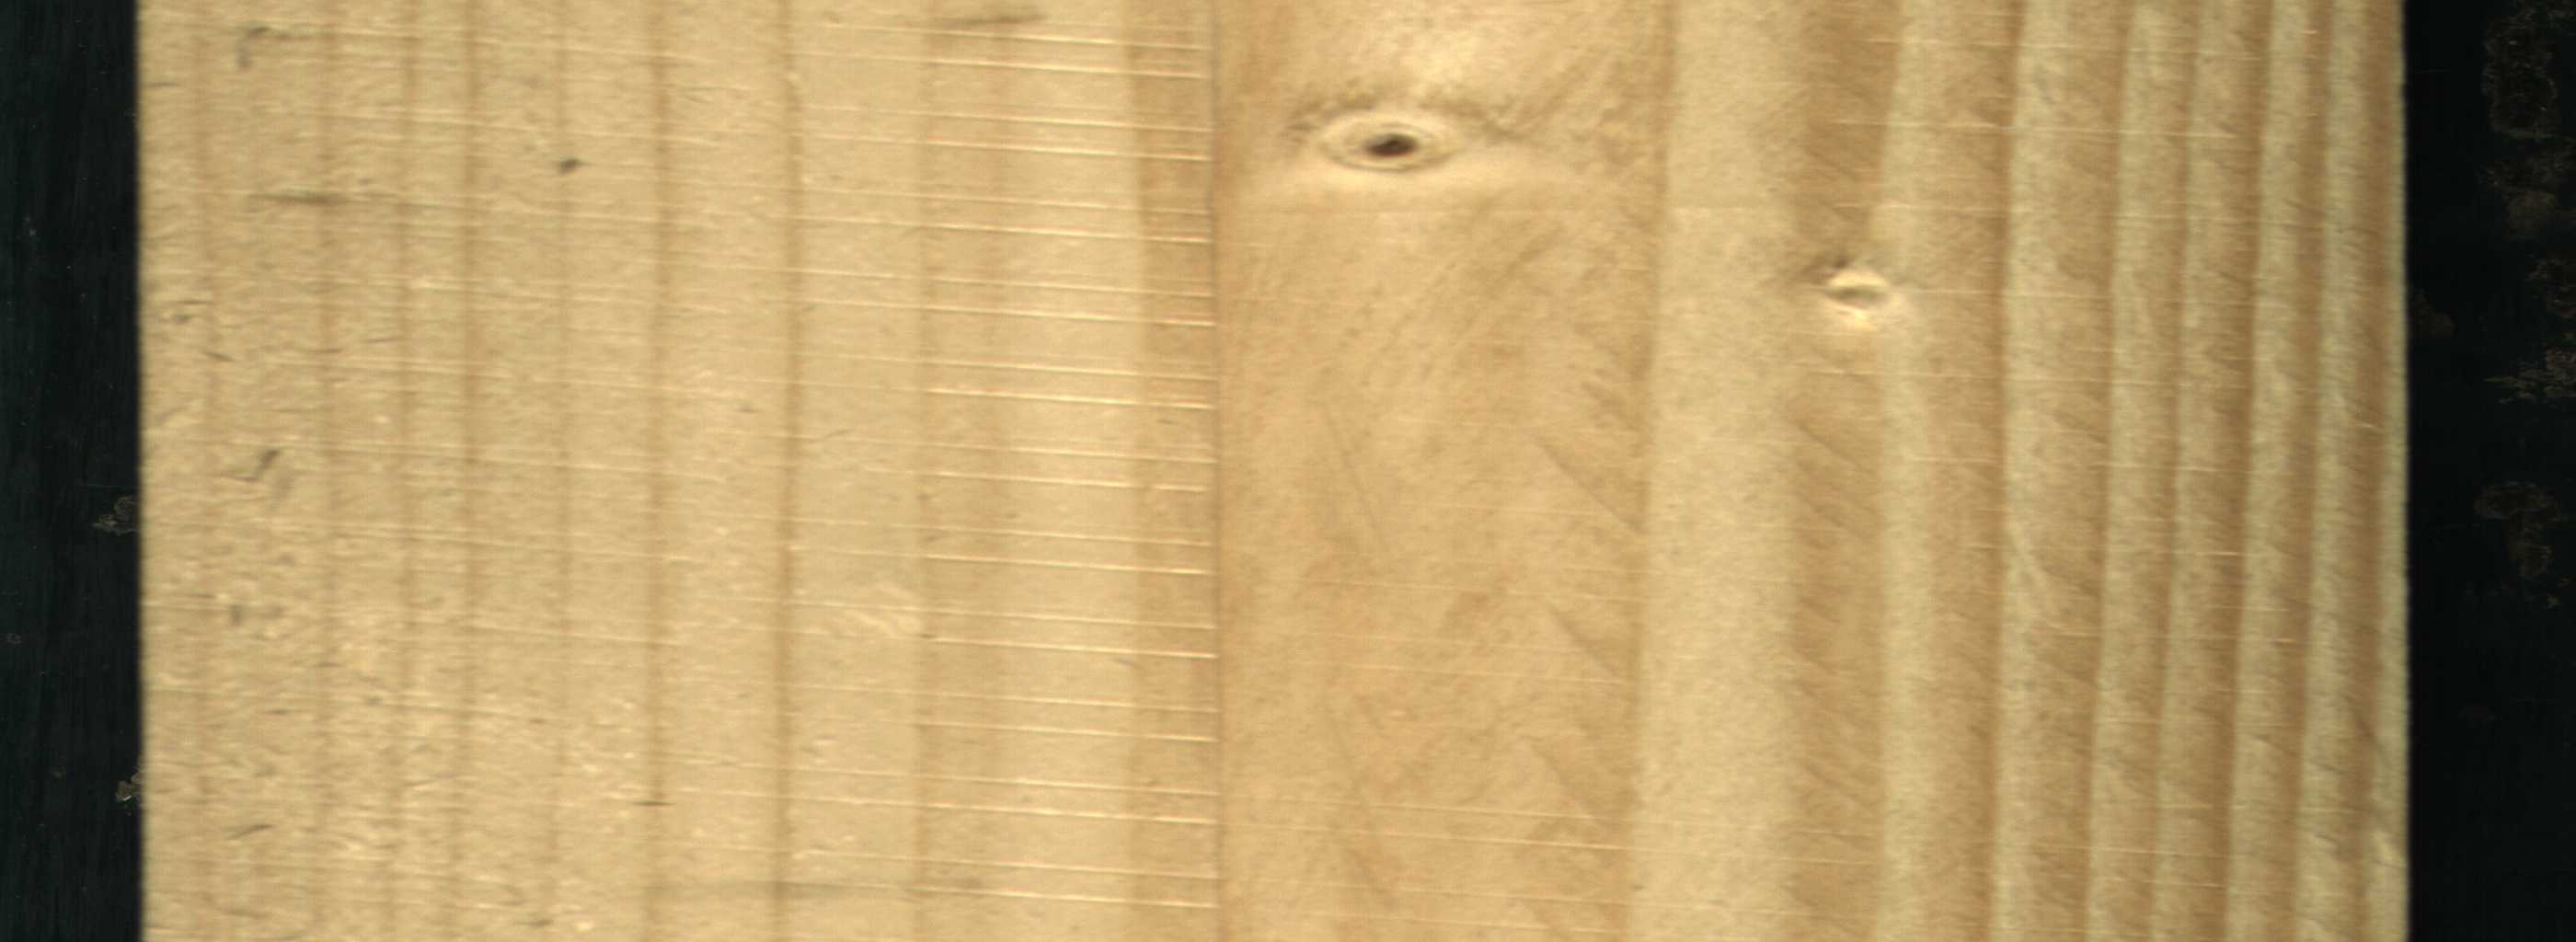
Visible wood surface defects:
Live_Knot